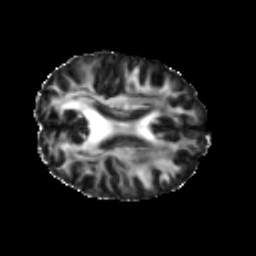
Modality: FA
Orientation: axial
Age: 28
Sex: female
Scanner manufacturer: ge
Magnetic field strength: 3 T
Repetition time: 7.8 s
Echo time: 0.0606 s